Aerial crown-view tile of a tropical tree (Barro Colorado Island, Panama), acquired 20241112:
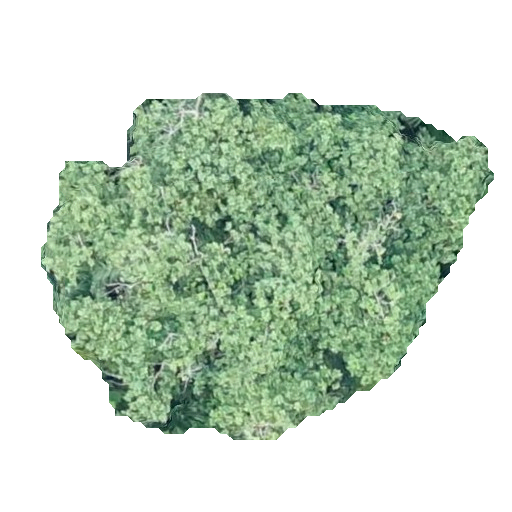
Species: Hieronyma alchorneoides
GBIF accepted scientific name: Hieronyma alchorneoides
Crown area: 176.247 m²